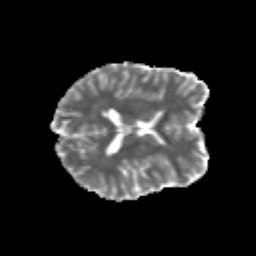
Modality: MD
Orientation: axial
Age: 21
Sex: female
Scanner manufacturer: siemens
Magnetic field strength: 3 T
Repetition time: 3.5 s
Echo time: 0.125 s